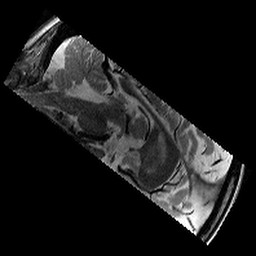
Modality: T2w
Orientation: sagittal
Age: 9
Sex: male
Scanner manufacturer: siemens
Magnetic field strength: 3 T
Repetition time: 9.23 s
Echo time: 0.067 s